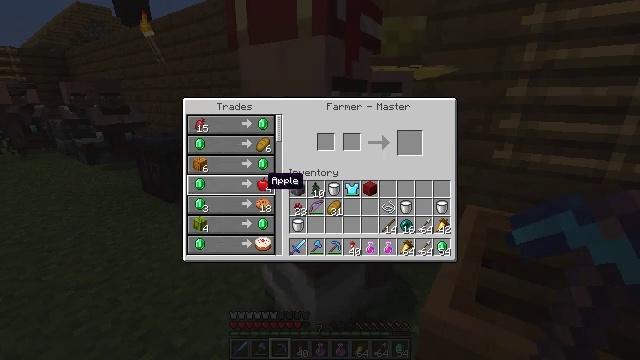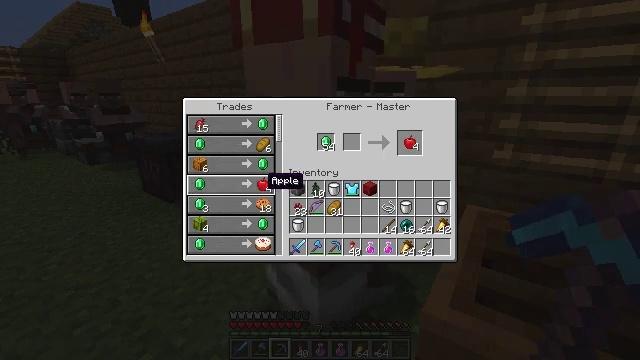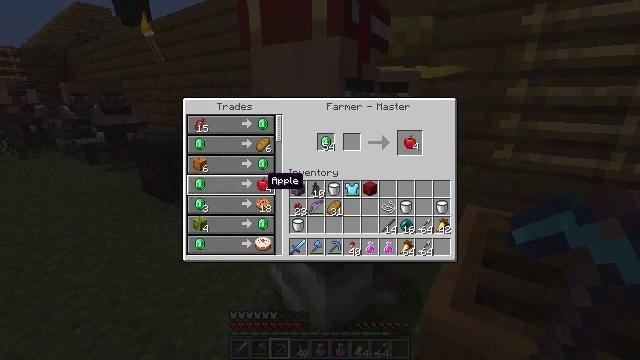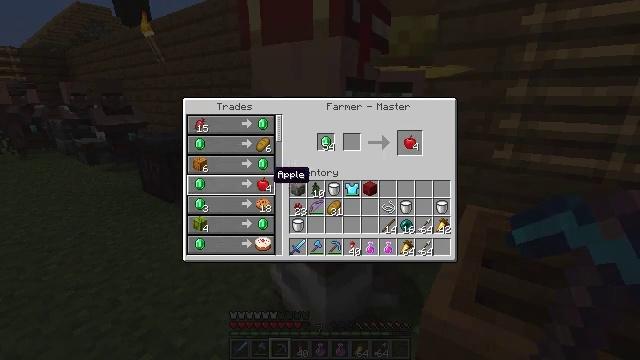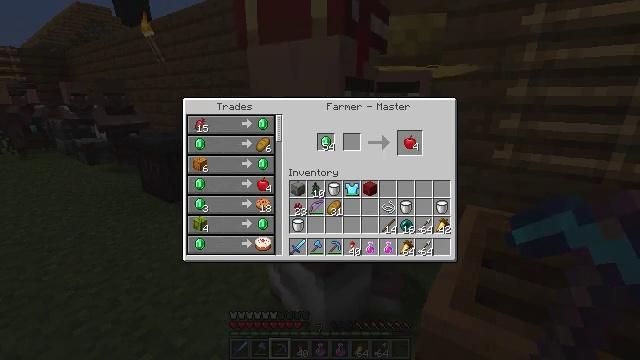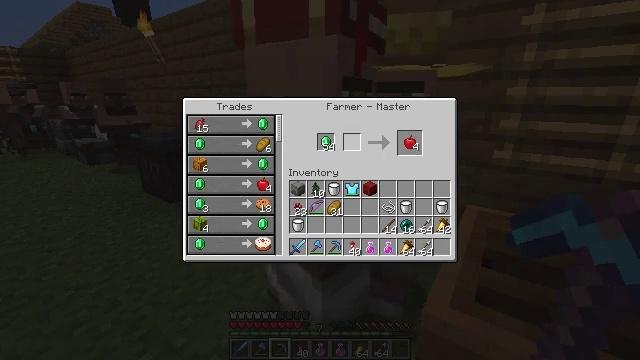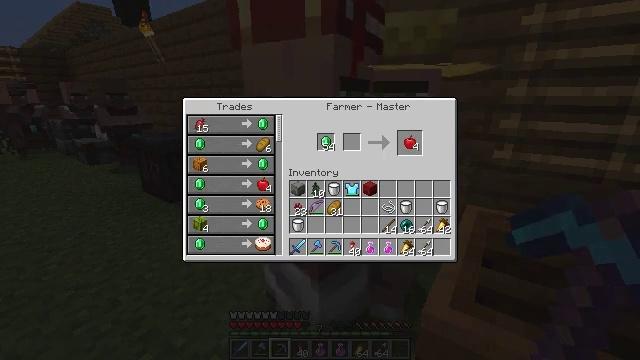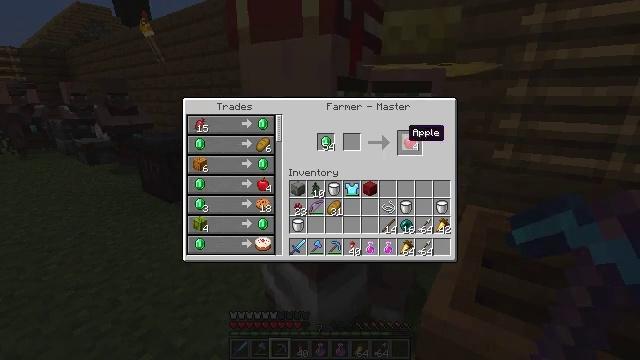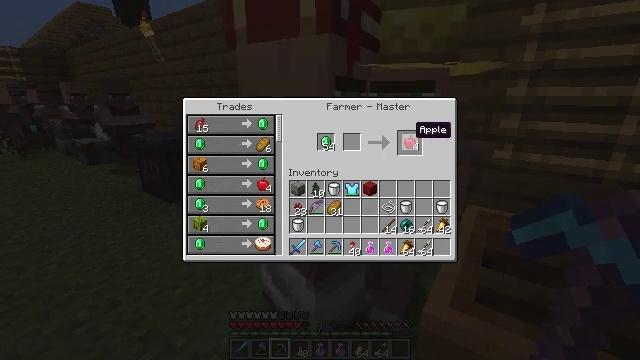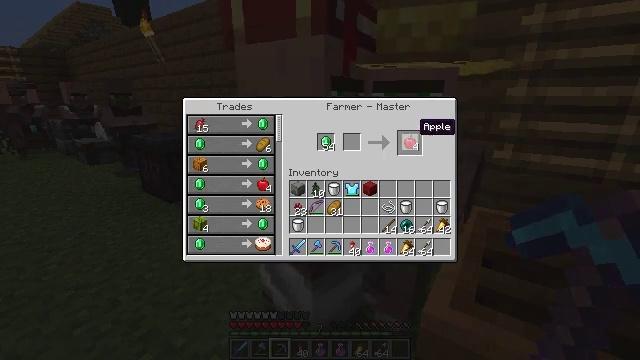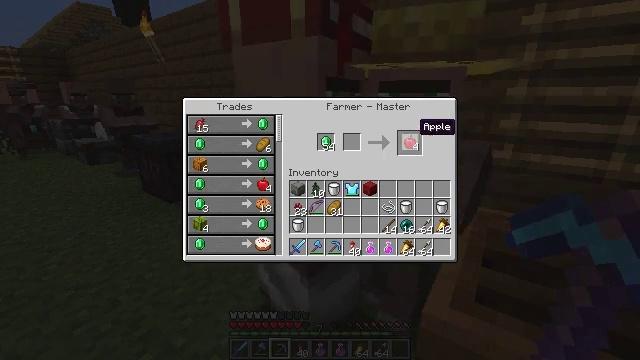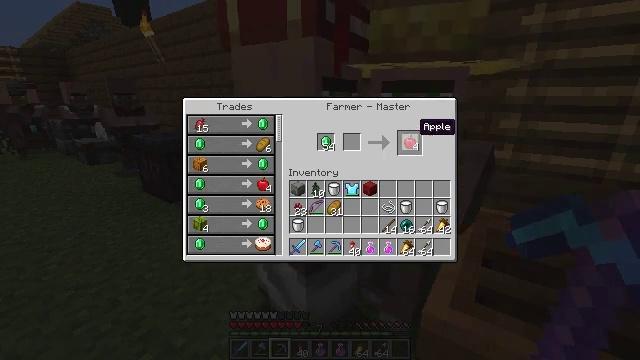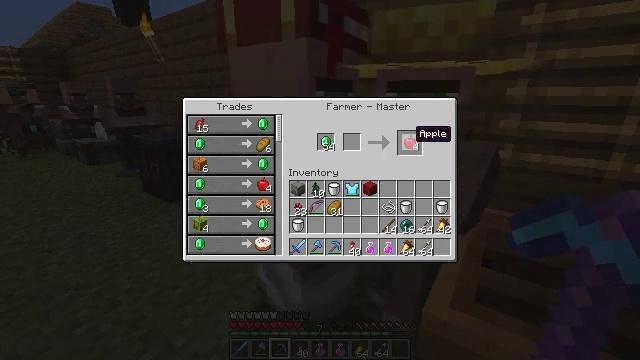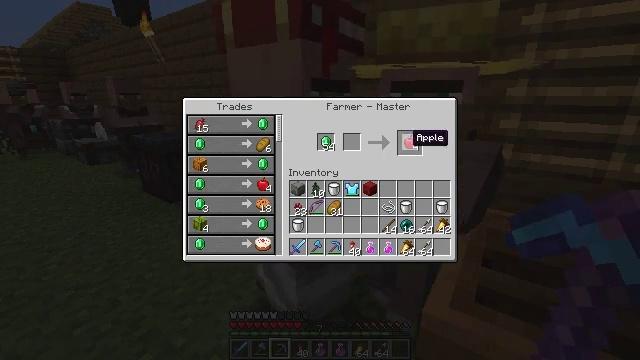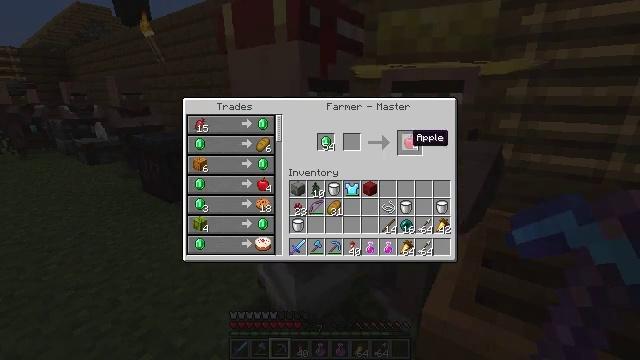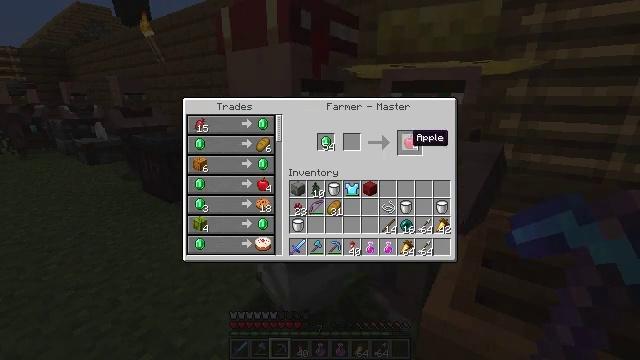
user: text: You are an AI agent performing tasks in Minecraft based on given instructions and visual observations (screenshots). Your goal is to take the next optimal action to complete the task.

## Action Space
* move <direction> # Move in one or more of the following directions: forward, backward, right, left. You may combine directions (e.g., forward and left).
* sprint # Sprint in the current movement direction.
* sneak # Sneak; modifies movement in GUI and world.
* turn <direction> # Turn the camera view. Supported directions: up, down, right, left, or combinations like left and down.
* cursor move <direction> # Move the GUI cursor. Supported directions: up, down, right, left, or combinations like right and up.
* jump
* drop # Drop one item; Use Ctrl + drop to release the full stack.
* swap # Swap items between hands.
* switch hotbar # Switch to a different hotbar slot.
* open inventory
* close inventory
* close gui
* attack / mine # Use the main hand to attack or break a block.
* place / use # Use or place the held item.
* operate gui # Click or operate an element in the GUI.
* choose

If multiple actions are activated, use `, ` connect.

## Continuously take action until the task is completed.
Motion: motion action
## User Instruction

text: Craft an apple.
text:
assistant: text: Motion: operate gui
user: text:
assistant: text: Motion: operate gui
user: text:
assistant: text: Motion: operate gui
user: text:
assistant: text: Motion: cursor move right and up
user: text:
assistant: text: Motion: cursor move right and up
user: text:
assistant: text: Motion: cursor move right
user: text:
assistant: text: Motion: cursor move right
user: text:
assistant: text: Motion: cursor move right
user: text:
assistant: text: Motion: no_op
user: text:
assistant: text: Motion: no_op
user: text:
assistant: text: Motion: no_op
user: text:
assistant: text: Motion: sneak
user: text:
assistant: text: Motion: sneak
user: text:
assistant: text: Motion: sneak
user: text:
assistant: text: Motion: sneak
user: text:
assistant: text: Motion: sneak, operate gui
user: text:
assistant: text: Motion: sneak, operate gui
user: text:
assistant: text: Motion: sneak
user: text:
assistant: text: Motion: sneak
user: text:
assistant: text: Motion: sneak
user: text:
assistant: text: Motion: sneak